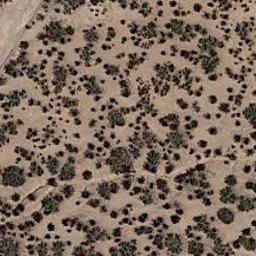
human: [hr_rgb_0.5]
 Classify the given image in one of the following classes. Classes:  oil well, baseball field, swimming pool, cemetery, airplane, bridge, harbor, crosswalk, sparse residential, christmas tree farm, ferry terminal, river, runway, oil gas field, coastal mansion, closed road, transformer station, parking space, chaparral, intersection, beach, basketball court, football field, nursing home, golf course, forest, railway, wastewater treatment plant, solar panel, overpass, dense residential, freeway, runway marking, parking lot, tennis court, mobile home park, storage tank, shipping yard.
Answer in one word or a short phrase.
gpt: chaparral